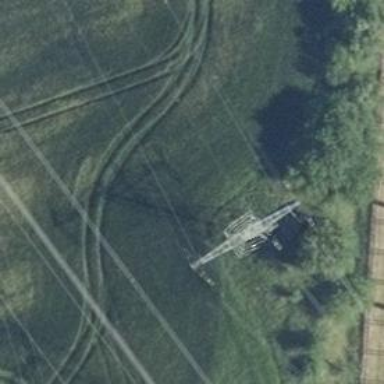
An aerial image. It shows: Three power lines with cables.